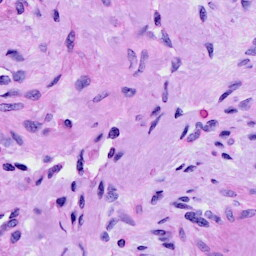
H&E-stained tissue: Cervix